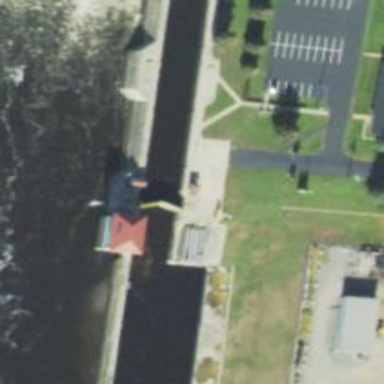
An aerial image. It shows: Lock gate along waterway.